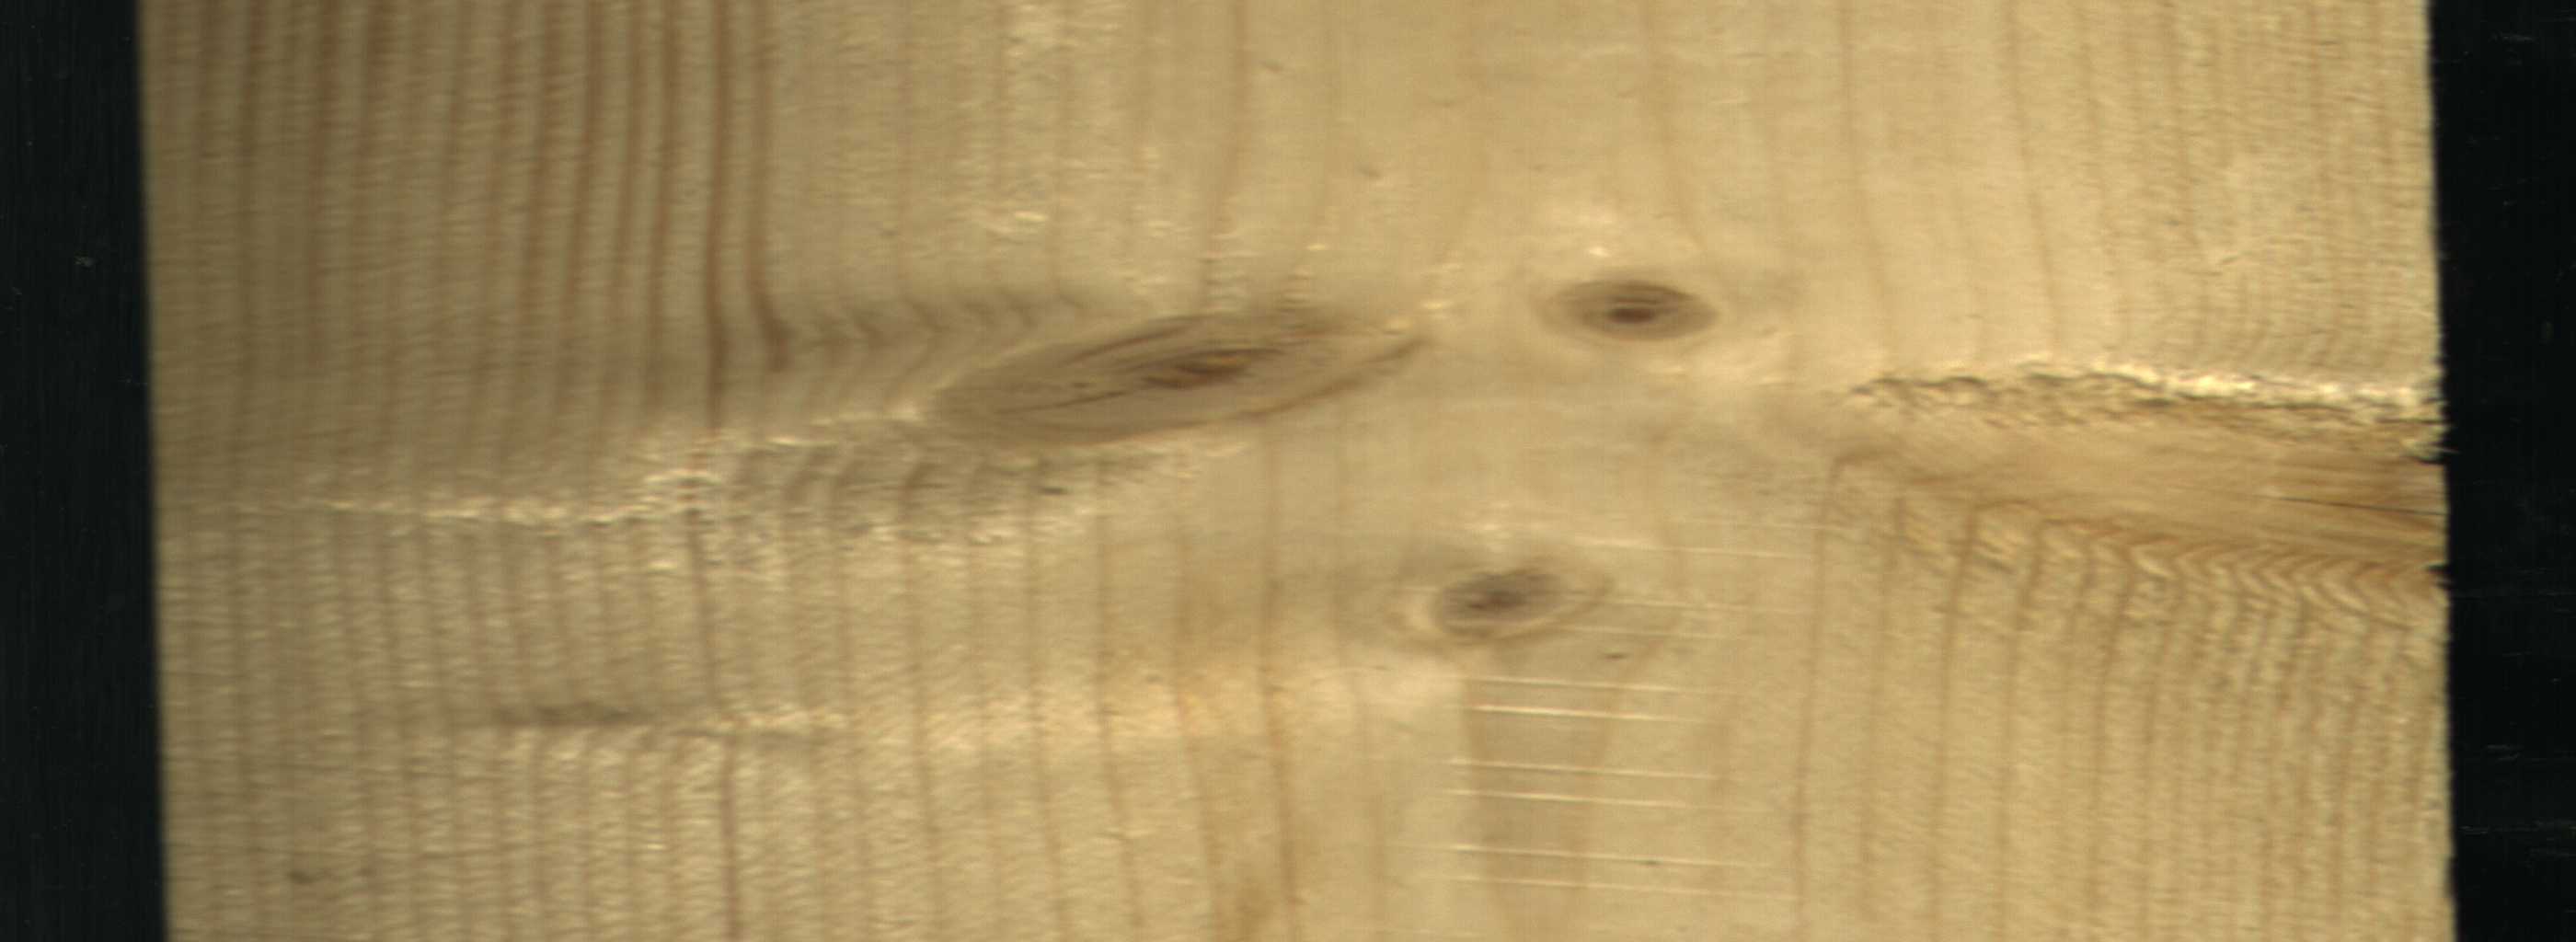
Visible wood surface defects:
Live_Knot
Live_Knot
Live_Knot
Live_Knot